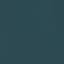
Land use / land cover: SeaLake